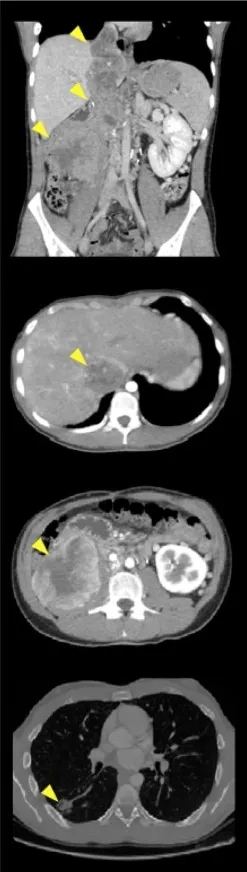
CT scan images demonstrate a decrease in size of surgical site nodules, inferior vena cava tumor thrombus, paraaortic lymph node metastasis, and lung nodules after eight and fifteen infusions of nivolumab. (A) Before nivolumab therapy initiation.
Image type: radiology (ct)